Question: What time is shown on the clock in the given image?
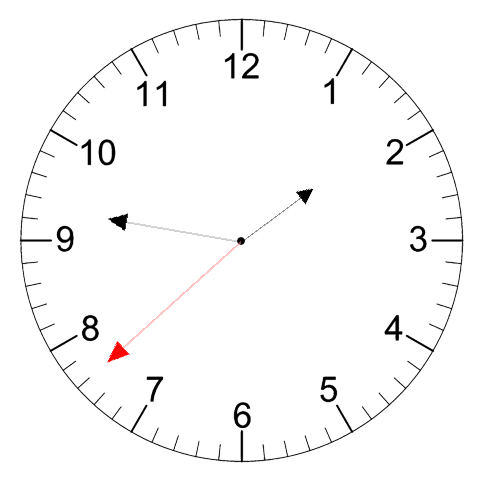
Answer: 01:46:38